Question: Getting "Could not install gems:no SDK specified" when trying to run any command such as starting the rails server. Why am I getting this and how can I get around it?
I've had issues before with the JDK but not seen this SDK error.

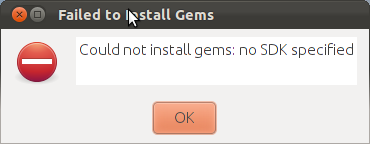
Answer: I went into settings and an SDK was already listed, but it wasn't until I clicked 'update gems' that everything got installed ok. Then I was able to start and use the application fine.